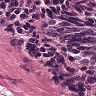
Metastatic tissue present: no